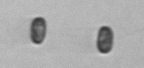
Label: Thalassiosira